Interaction volume radius: 5 \u00c5
Interaction volume height: 20 \u00c5
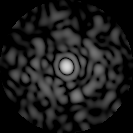
Disorder parameter: 0.8427